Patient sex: F
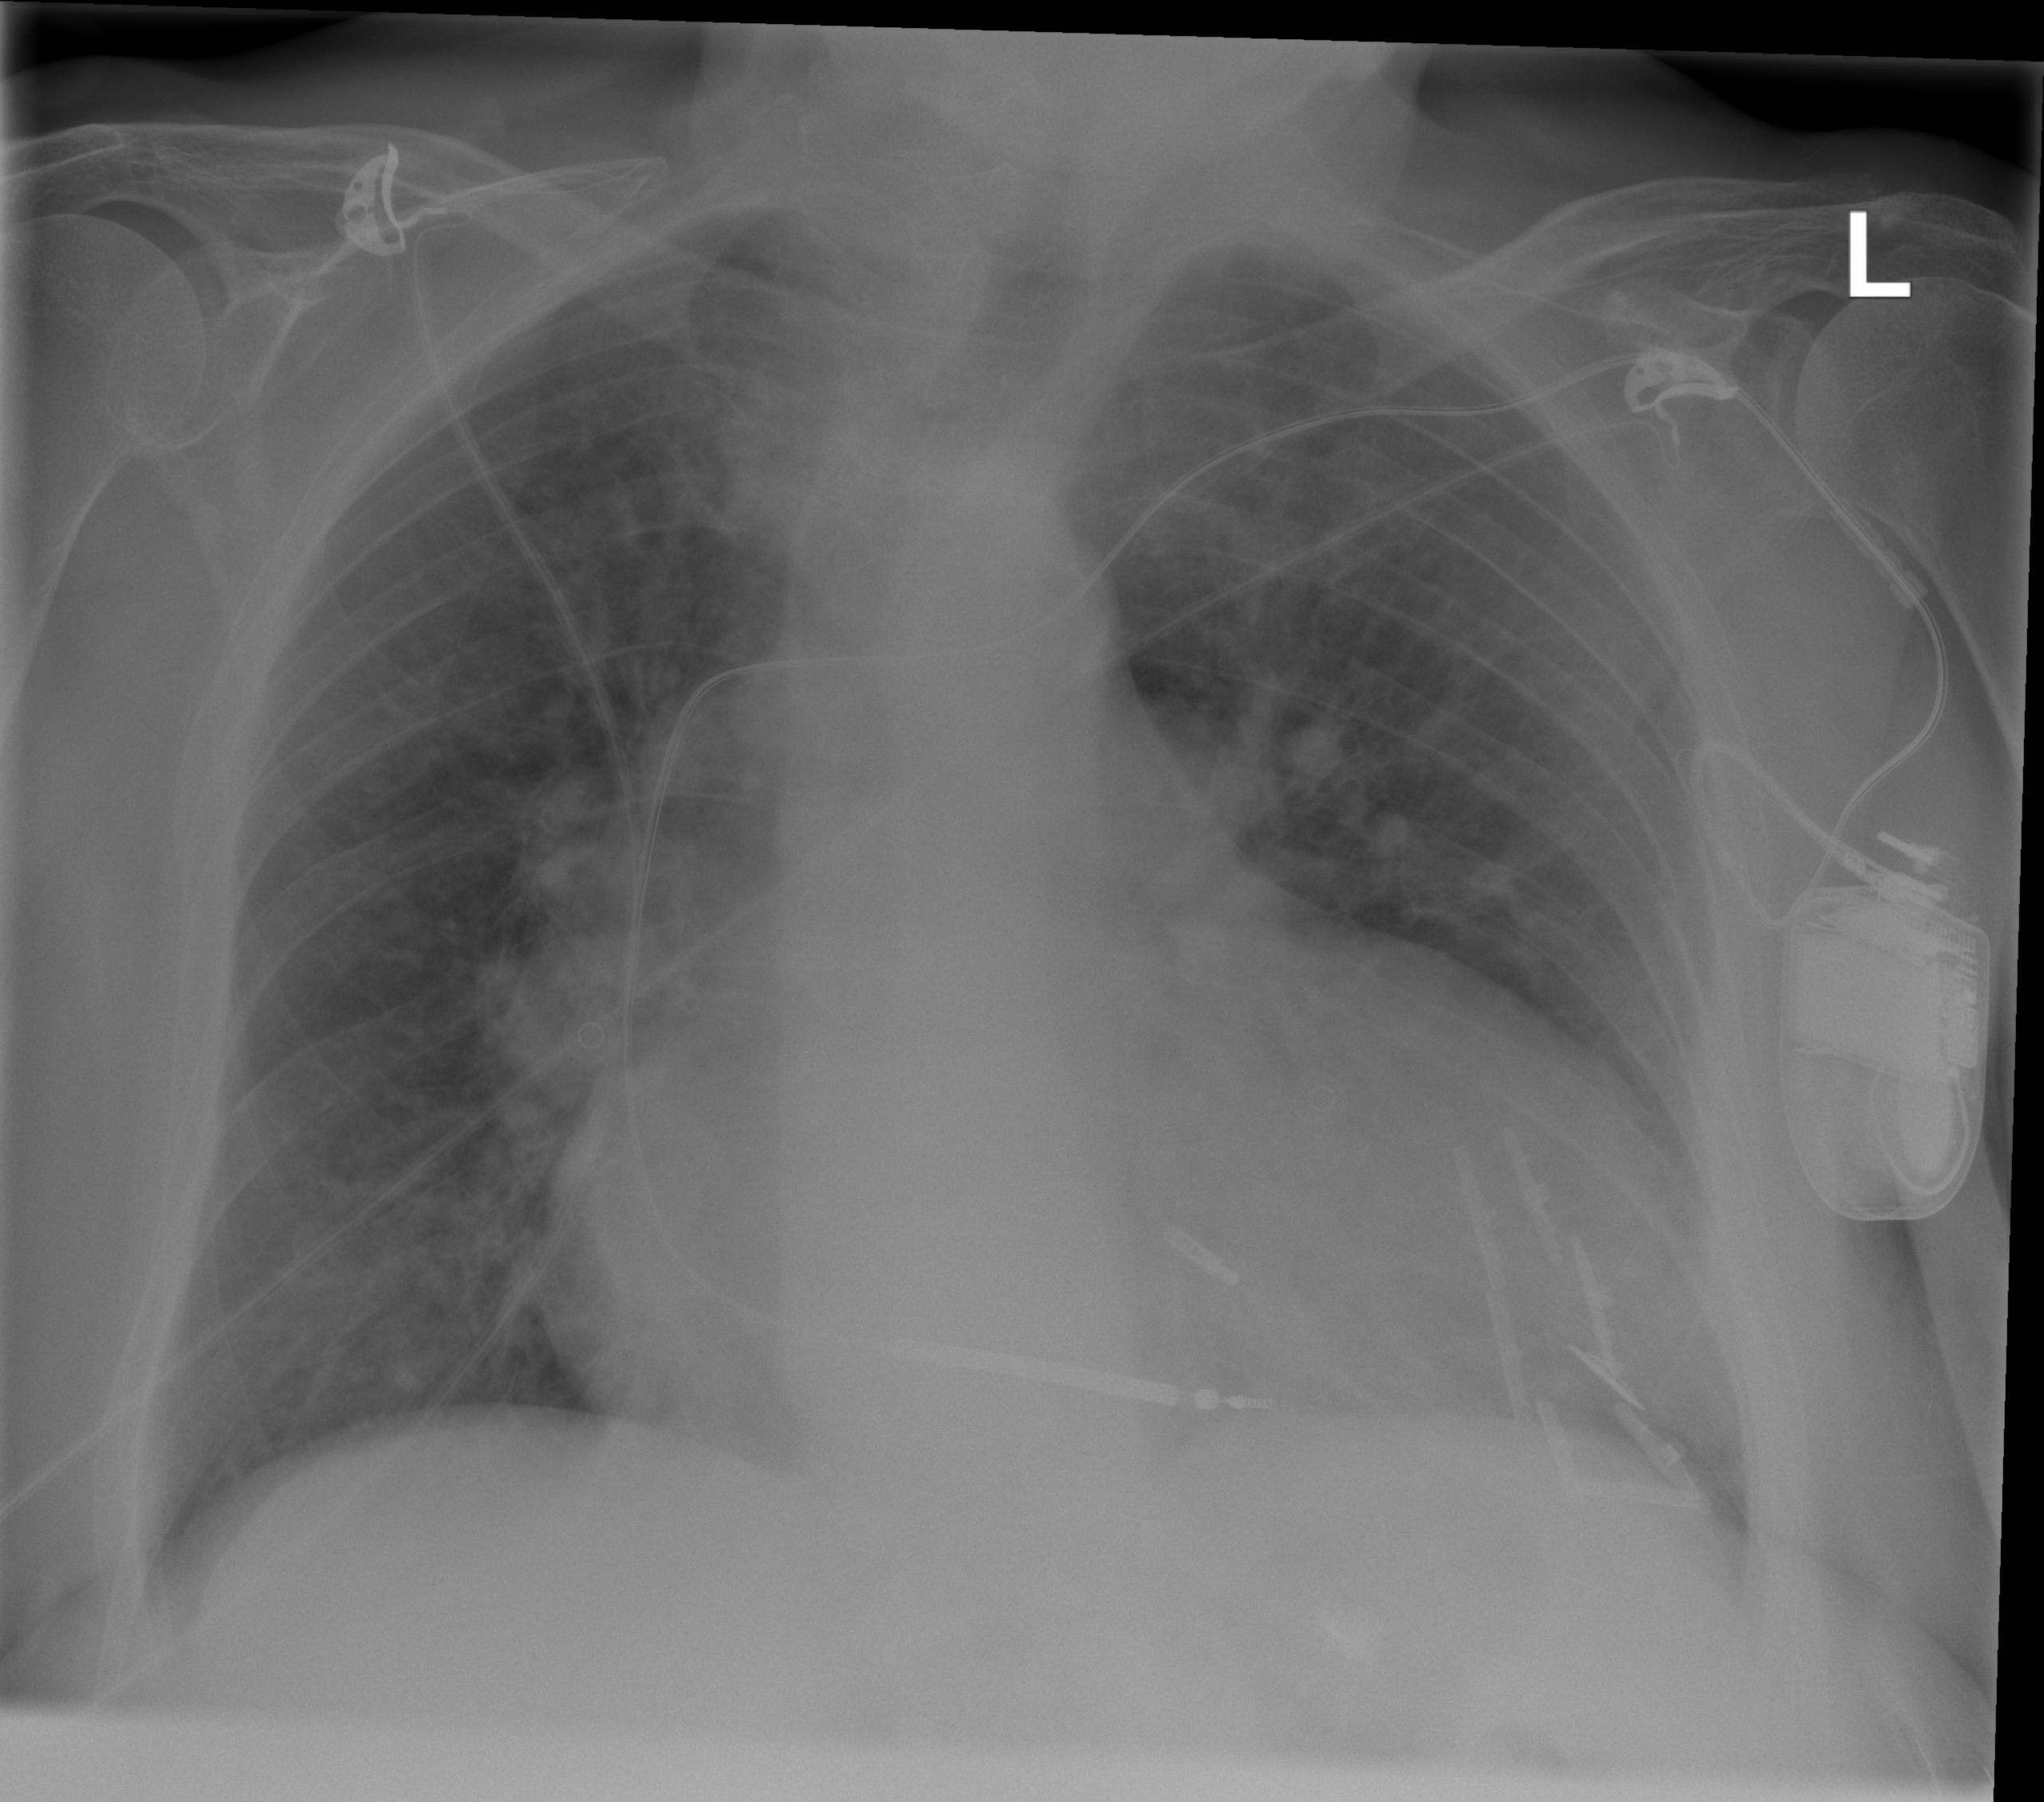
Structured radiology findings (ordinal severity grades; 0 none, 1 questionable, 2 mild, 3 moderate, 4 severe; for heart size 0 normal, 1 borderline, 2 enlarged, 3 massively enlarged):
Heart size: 3
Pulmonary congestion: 2
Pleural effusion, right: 0
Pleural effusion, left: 0
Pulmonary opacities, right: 0
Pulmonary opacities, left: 0
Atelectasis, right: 0
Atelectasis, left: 0